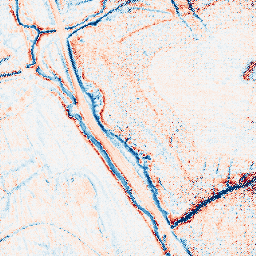
Category: edge_preserving
Decomposition family: anisotropic_diffusion
Decomposition parameters: iterations: 20
kappa: 100
gamma: 0.15
Upsampling method: regularized
Upsampling parameters: scale: 4
lambda_reg: 0.1
Upsampling scale: 4